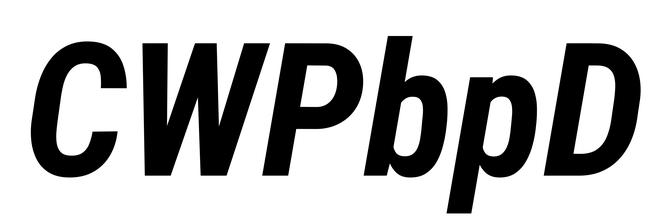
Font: Roboto-Italic_Condensed_Bold_Italic